I will show an image sequence of human cooking. I have annotated the images with numbered circles. Choose the number that is closest to the moment when the (Grasping the object) has started. You are a five-time world champion in this game. Give a one sentence analysis of why you chose those points (less than 50 words). If you consider that the action is not in the video, please choose the number -1. Provide your answer at the end in a json file of this format: {"points": []}
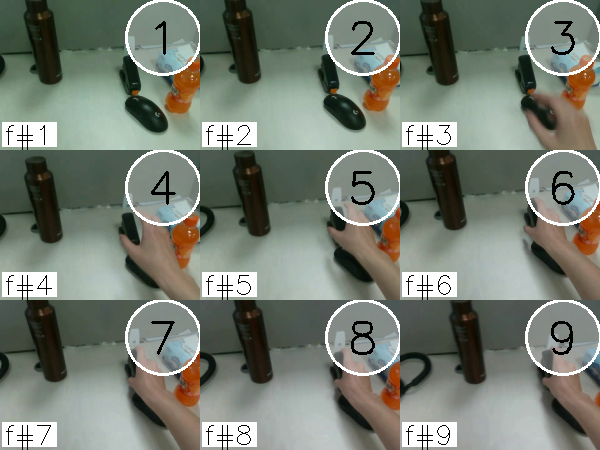
Frame 6 shows the clearest moment of hand-object contact.
{"points": [6]}